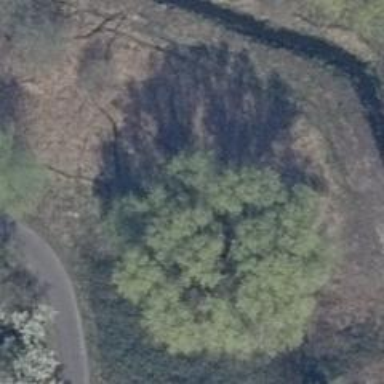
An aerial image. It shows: Single tag "natural: tree."